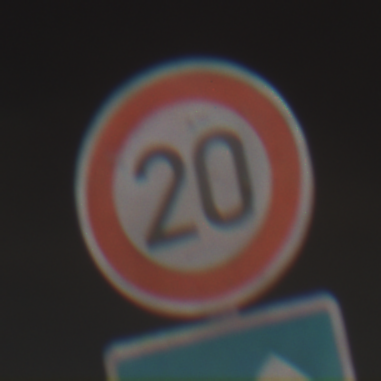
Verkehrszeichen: Geschwindigkeit20
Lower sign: VorrangVorGegenverkehr
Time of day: Night
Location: Outdoor (Urban)
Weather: PartlyCloudy
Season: NotSpecified
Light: Artificial